I will show an image sequence of human cooking. I have annotated the images with numbered circles. Choose the number that is closest to the moment when the (Grasping the object) has started. You are a five-time world champion in this game. Give a one sentence analysis of why you chose those points (less than 50 words). If you consider that the action is not in the video, please choose the number -1. Provide your answer at the end in a json file of this format: {"points": []}
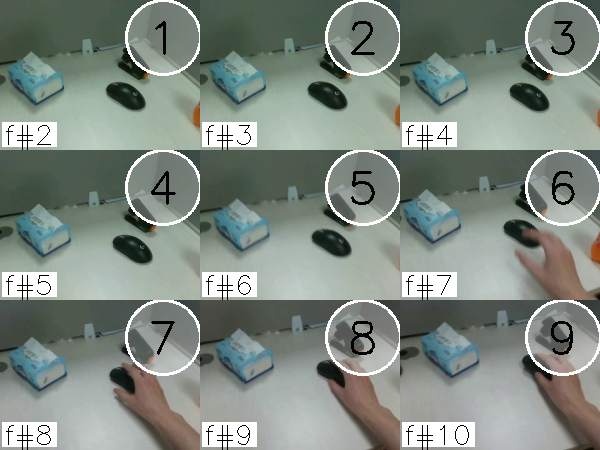
Frame 8 shows the clearest moment of hand-object contact.
{"points": [8]}